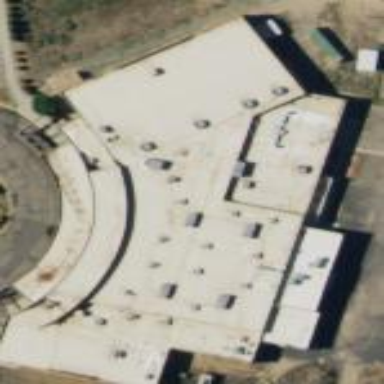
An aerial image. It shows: Building.